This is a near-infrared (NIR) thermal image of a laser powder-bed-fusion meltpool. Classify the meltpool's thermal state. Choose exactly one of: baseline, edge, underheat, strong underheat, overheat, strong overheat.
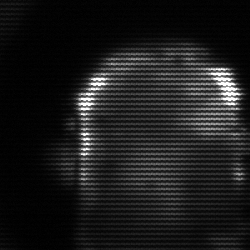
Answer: baseline